Question: I have used the cordove 3.4
Phonegap (Cordova) Scrolling with a data-position="fixed" header/footer only ios scrolling issue
I have attached image file.![enter image description here][2]

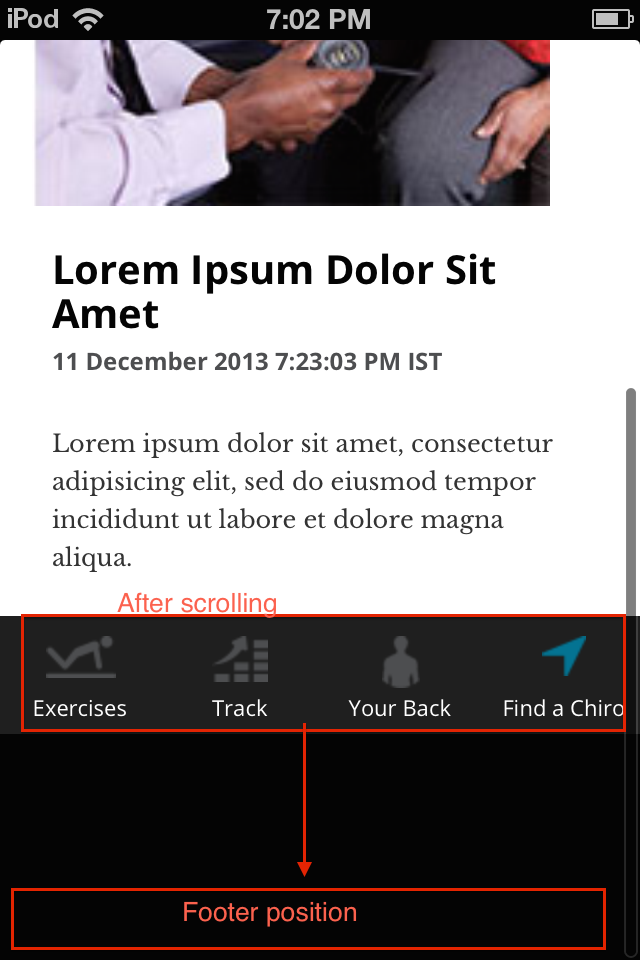
Answer: I tried reproducing the issue and was able to fix it with the below line of code. On your config.xml, you will need the below preference tag added, that should do.
'''
<preference name="DisallowOverscroll" value="true" />
'''